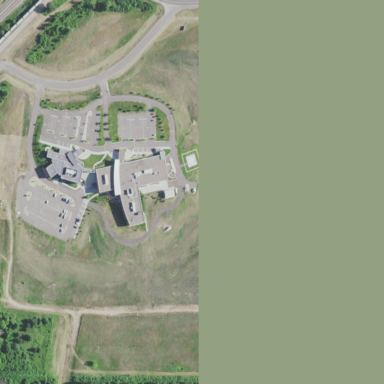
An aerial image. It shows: Hospital providing healthcare services.